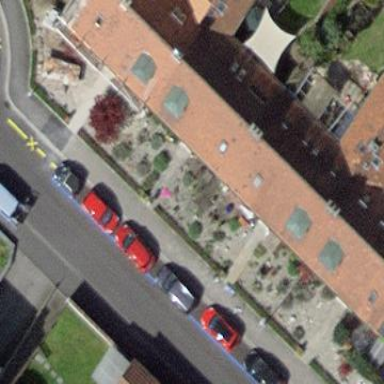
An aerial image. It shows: Terrace building.